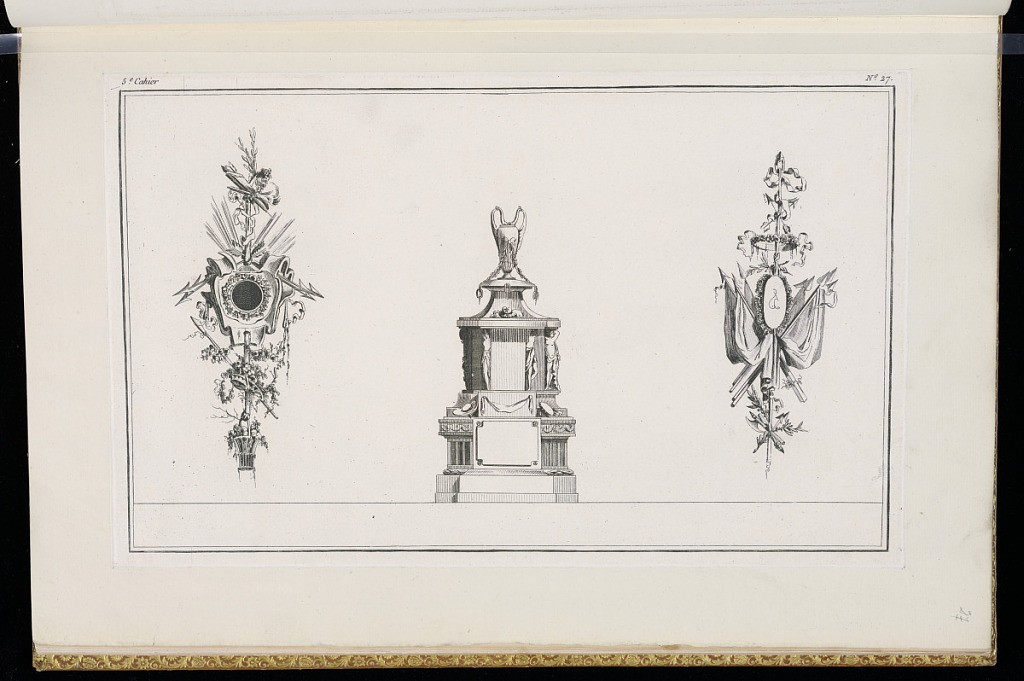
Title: Designs for a Cartel Clock Case, Ornamental Sculpture, and a Trophy
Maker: Henri Sallembier, French, ca. 1753 - 1820
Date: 1777
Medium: Etching on laid paper
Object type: Print
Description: Designs for a cartel clock case (wall clock), ornamental sculptural centerpiece, and a trophy featuring neoclassical motifs, vase, fluting, wave pattern, cartouches, caryatids, spears with flags, flowers, ribbons, arrows, quiver of arrows, festoons of flowers, baskets of flowers, and foliate branches. Eh plate is numbered.